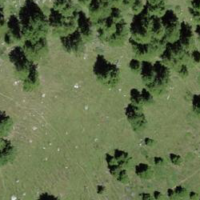
EUNIS habitat code: 26
Species observed at this site:
Parnassia palustris